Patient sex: M
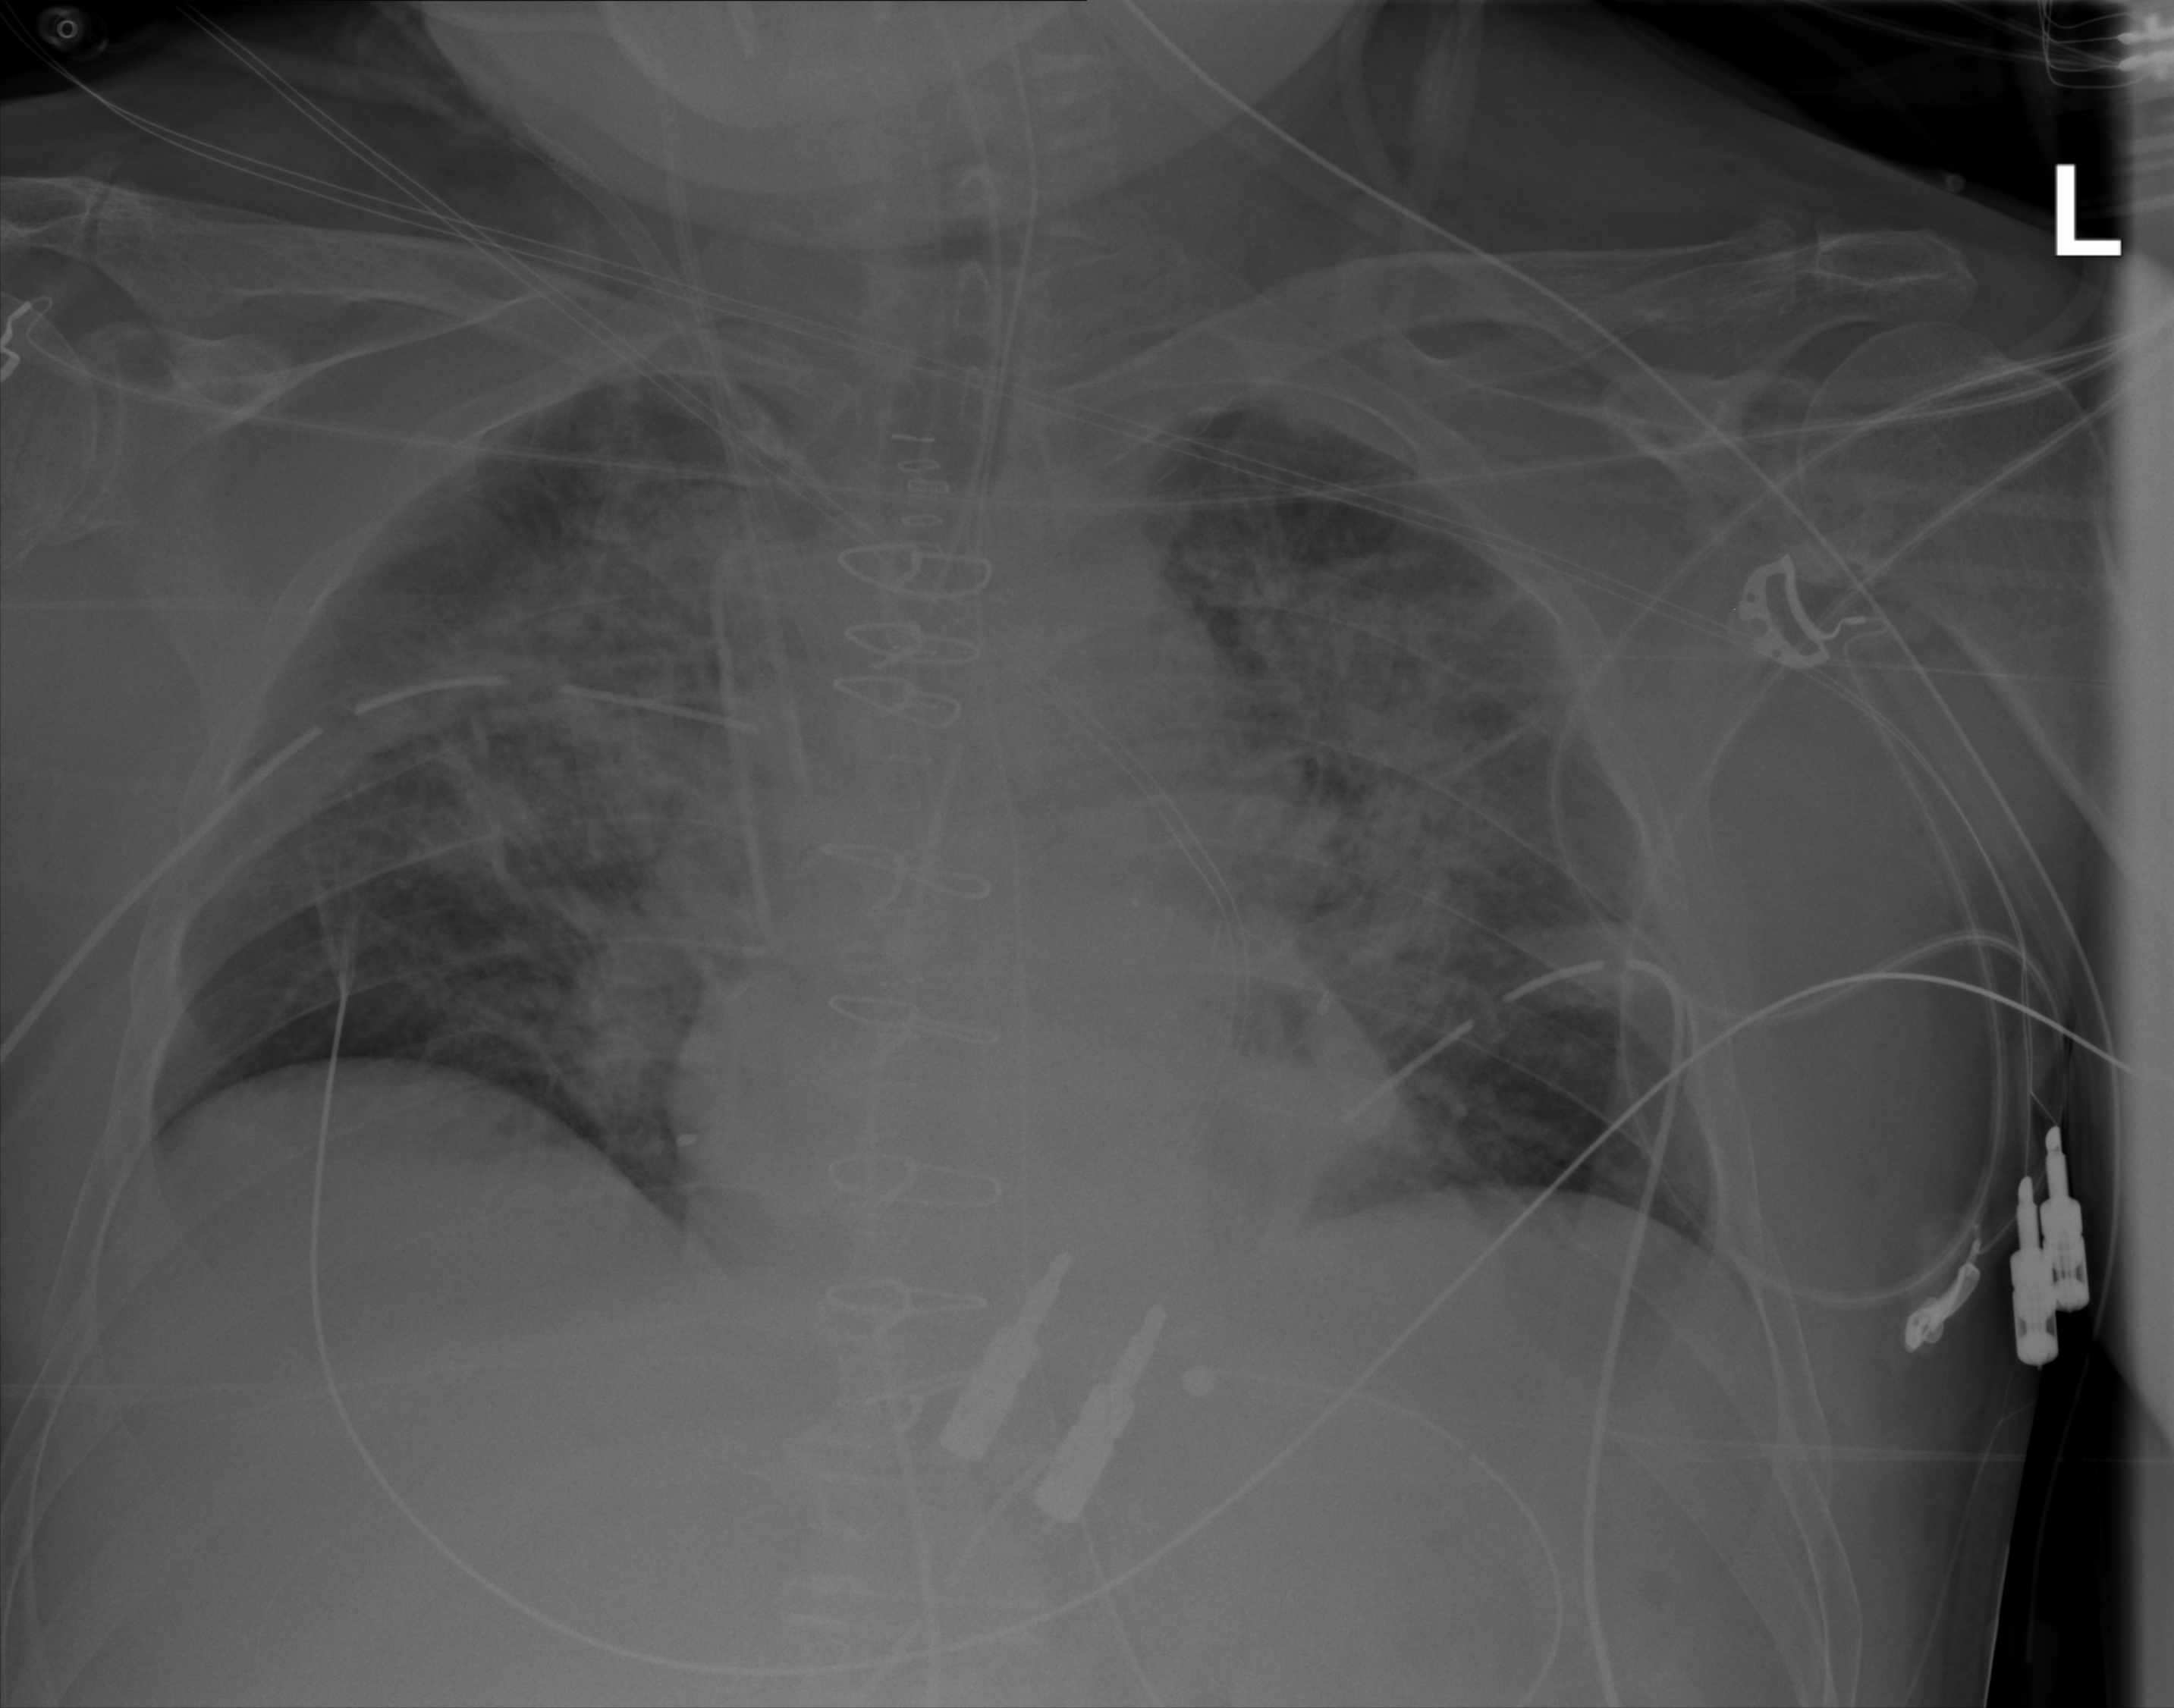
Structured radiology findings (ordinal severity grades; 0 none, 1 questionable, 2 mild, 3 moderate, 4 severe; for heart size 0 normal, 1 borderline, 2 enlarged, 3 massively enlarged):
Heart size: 0
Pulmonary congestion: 3
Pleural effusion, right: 0
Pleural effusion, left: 0
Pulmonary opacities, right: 3
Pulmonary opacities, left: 3
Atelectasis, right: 2
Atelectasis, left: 2